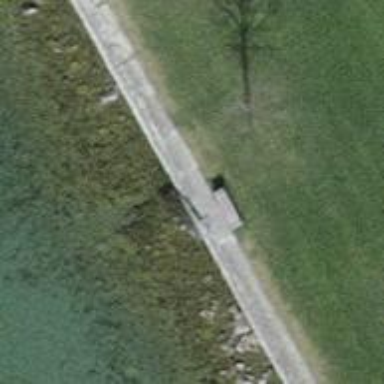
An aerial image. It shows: Bench for seating.